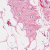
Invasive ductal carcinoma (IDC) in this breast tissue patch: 0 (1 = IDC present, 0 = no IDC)